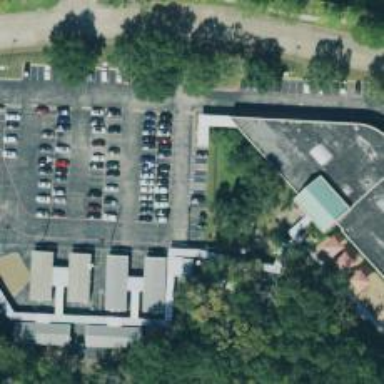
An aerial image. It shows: Parking space is available.